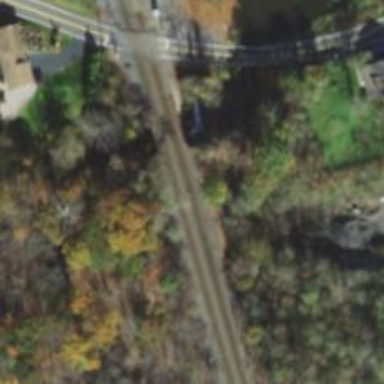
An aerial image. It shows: Railway siding for service.